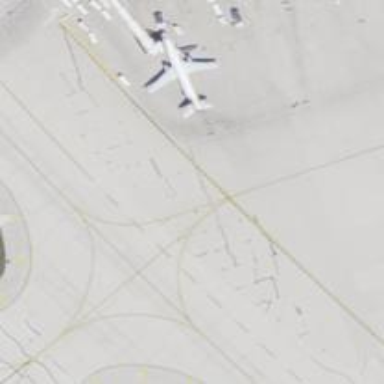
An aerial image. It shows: Image of taxiway at airport.